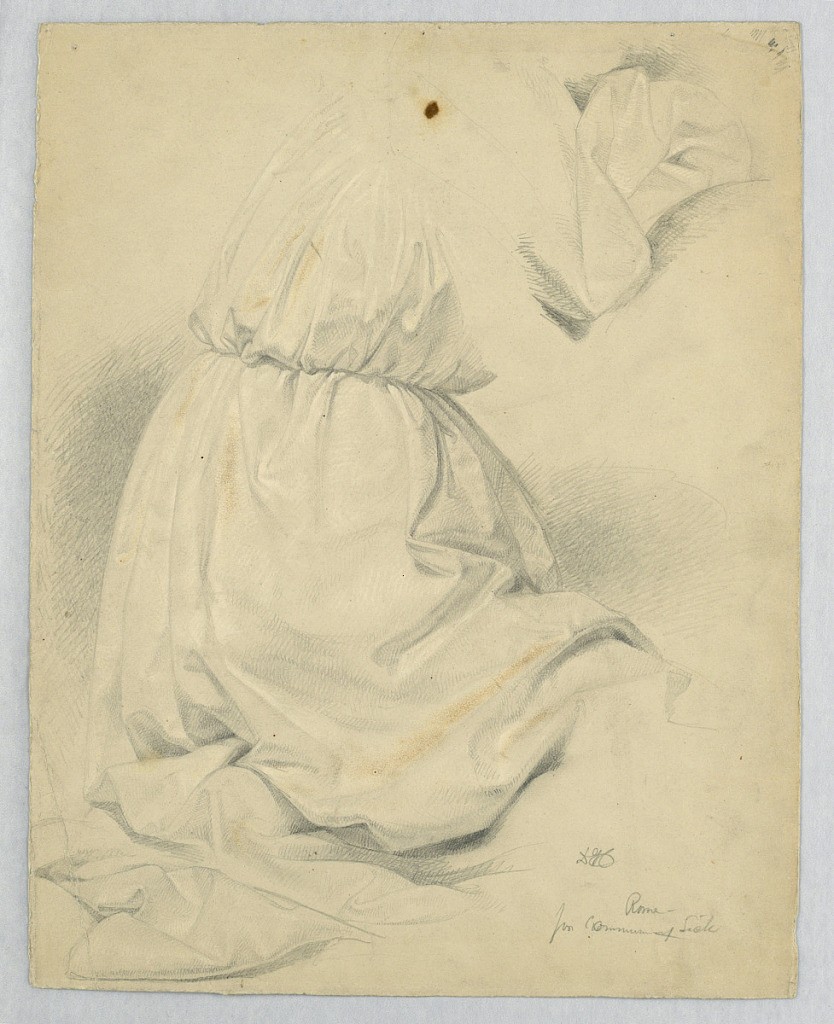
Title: Drapery Study for Kneeling Figure in "Communion of the Sick"
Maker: Daniel Huntington, American, 1816–1906
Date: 1846
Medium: Graphite, white and brown chalk on off-white wove paper; verso: red chalk, white chalk
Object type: Drawing
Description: Drapery of a kneeling figure, facing right, the head not shown. Verso: A left hand, open and pointing.